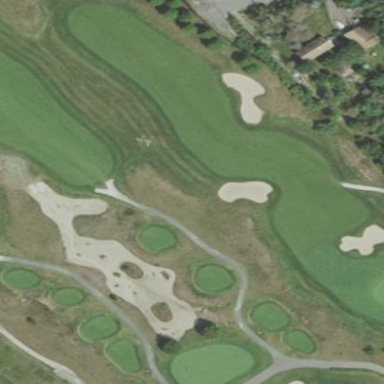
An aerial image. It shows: Golf bunker filled with natural sand.